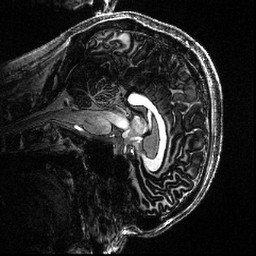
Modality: T1w
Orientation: sagittal
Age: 35
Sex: male
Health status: healthy
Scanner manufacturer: siemens
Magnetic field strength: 7 T
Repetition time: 4.3 s
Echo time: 0.00227 s